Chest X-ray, AP view. Patient: 59 years old, sex M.
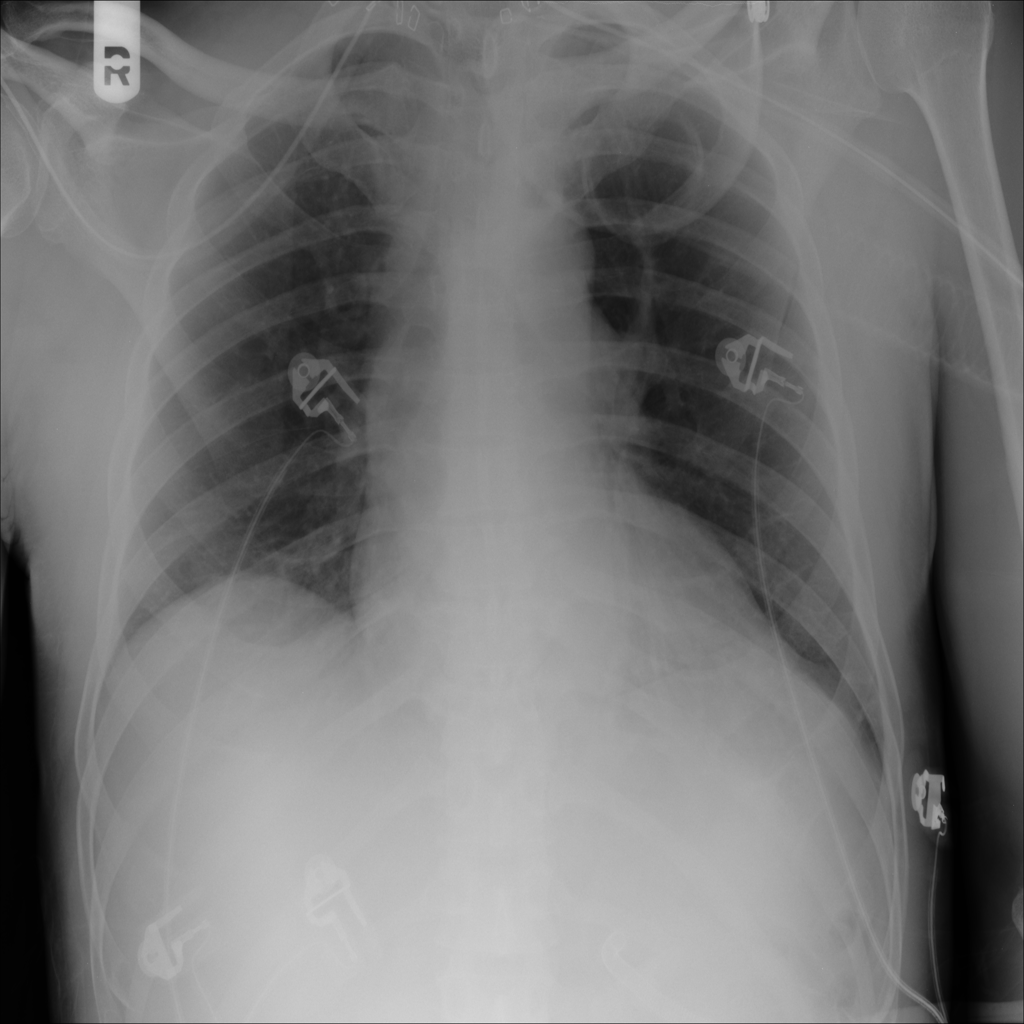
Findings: Atelectasis